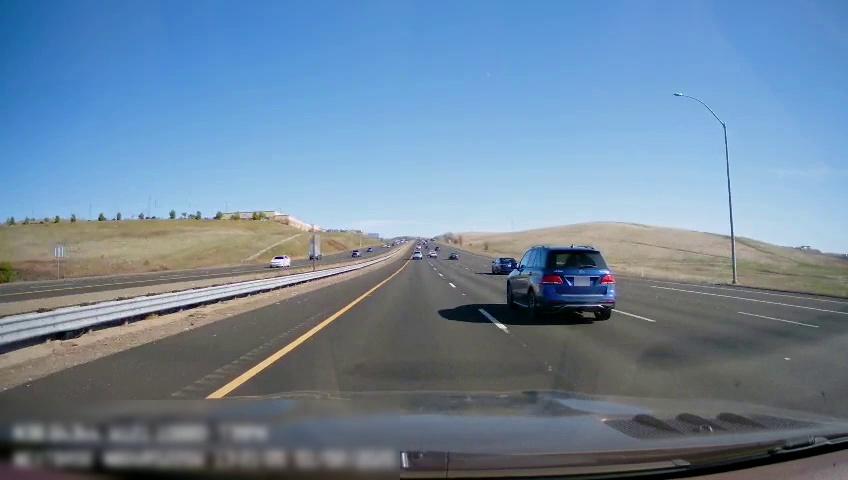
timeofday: Day
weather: Sunny
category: Drivable Space
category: Drivable Space
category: Vehicles | Car
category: Vehicles | Car
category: Vehicles | SUV
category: Vehicles | SUV
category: Vehicles | Car
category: Lanes | Current Lane
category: Lanes | Current Lane
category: Lanes | Alternate Lane
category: Lanes | Alternate Lane
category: Lanes | Alternate Lane
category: Lanes | Alternate Lane
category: Lanes | Opposite Lane
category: Lanes | Opposite Lane